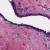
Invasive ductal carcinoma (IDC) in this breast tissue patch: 0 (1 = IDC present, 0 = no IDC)